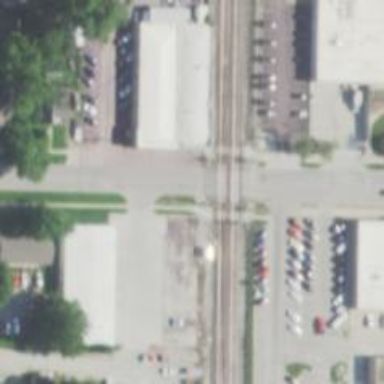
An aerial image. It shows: Railway crossing.